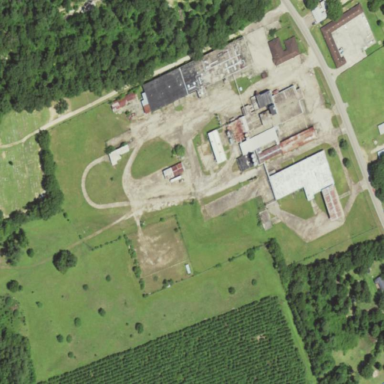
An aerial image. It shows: Brownfield site.